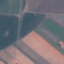
Land use / land cover class: AnnualCrop